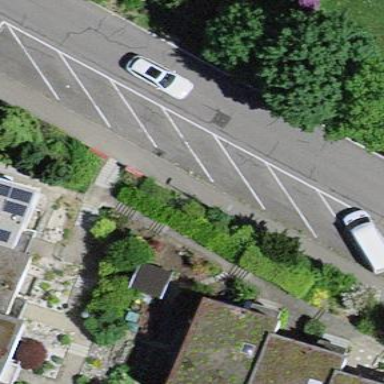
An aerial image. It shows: Street-side parking area with diagonal orientation.